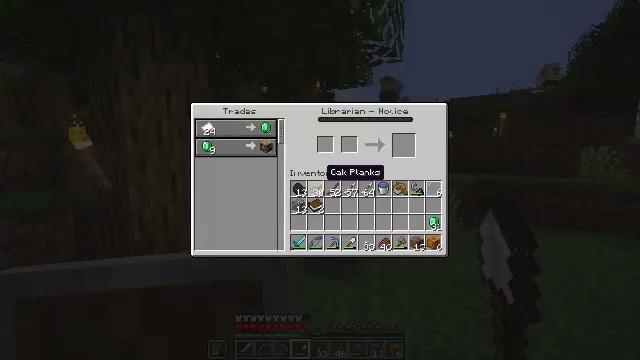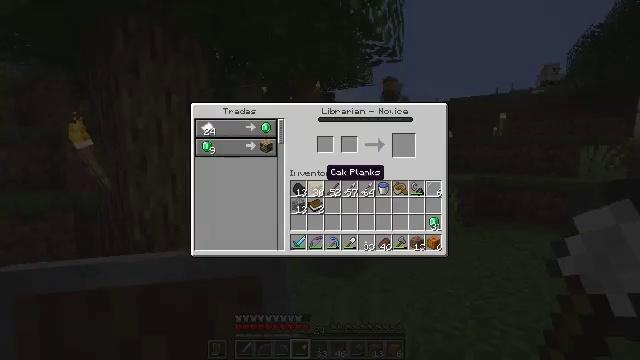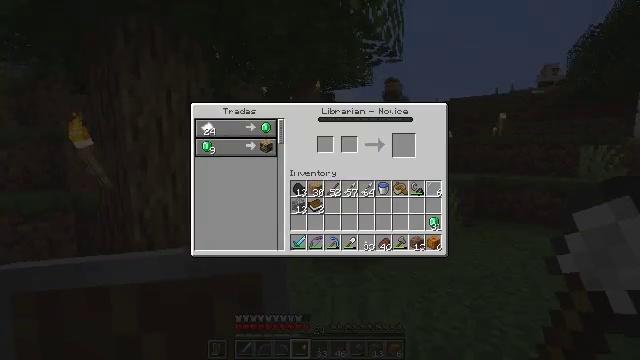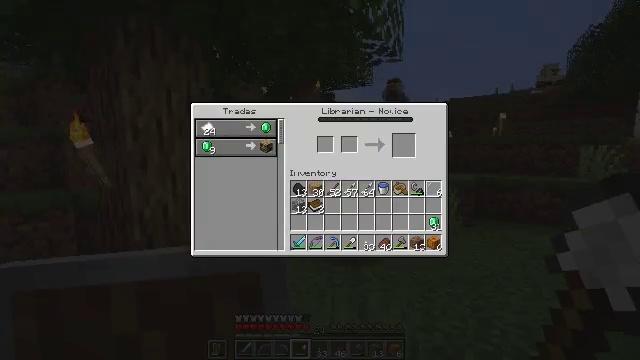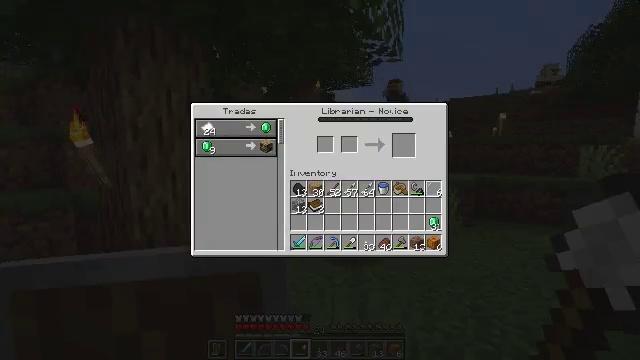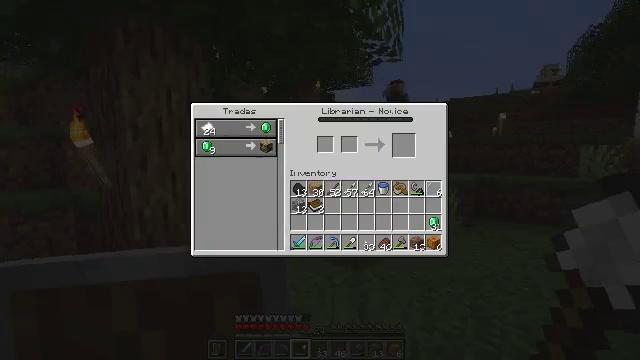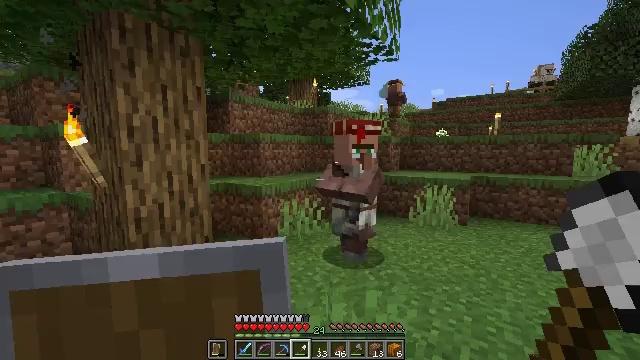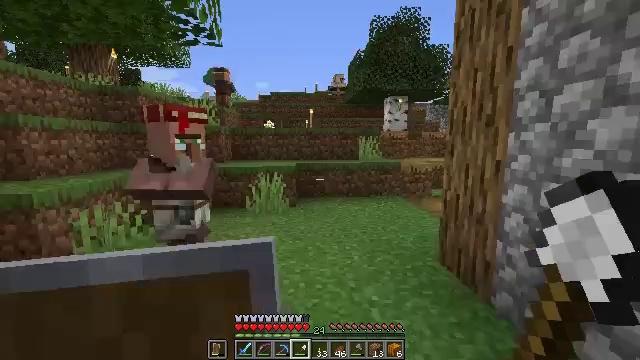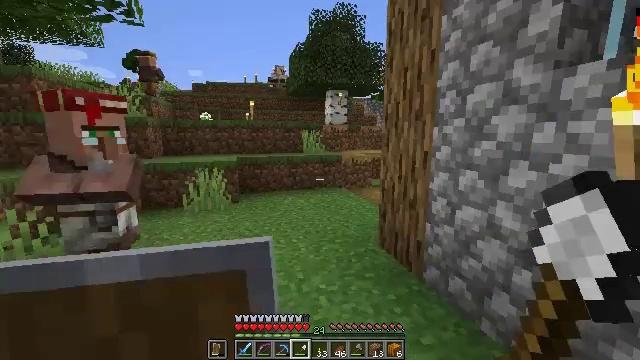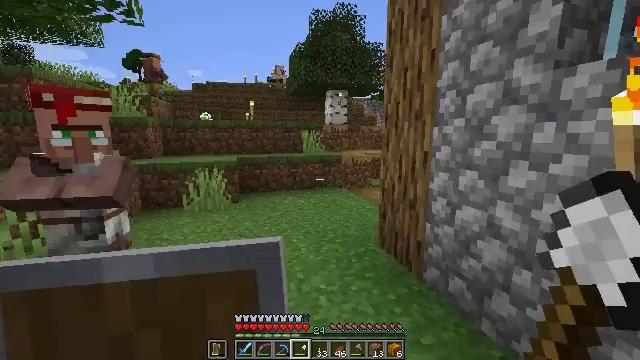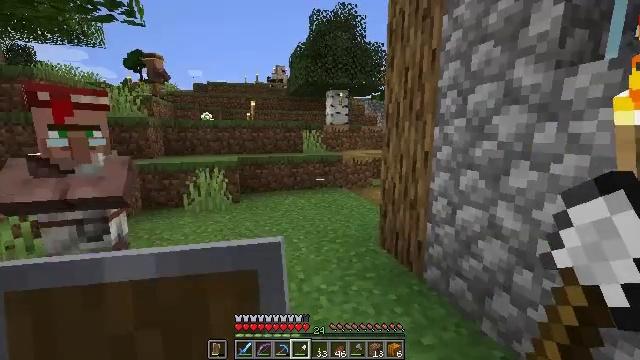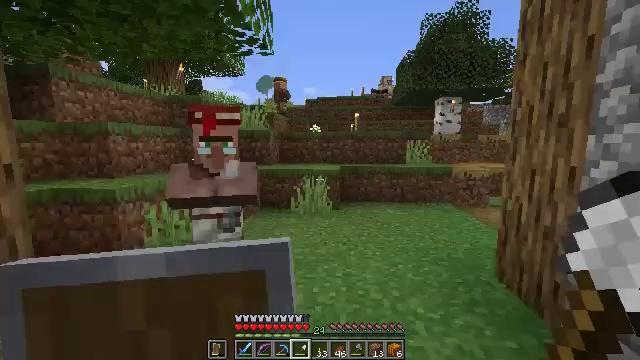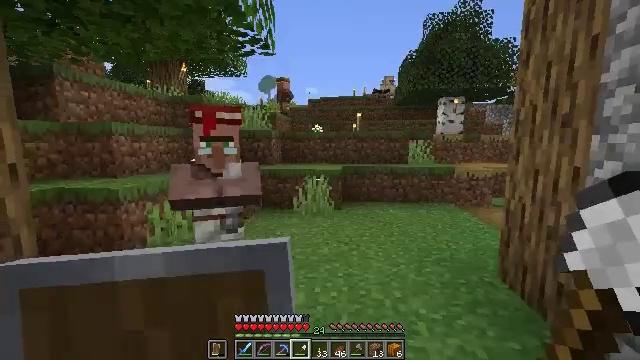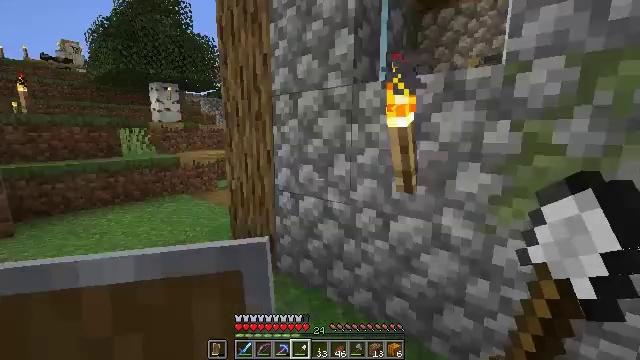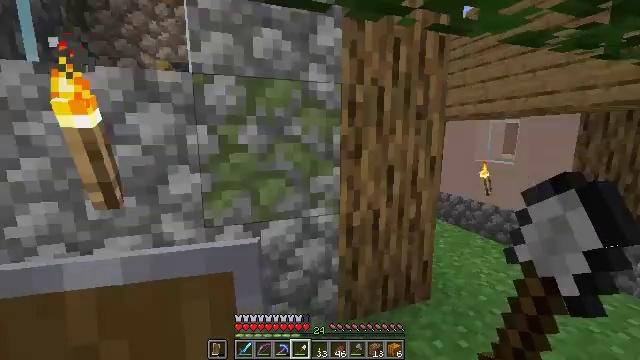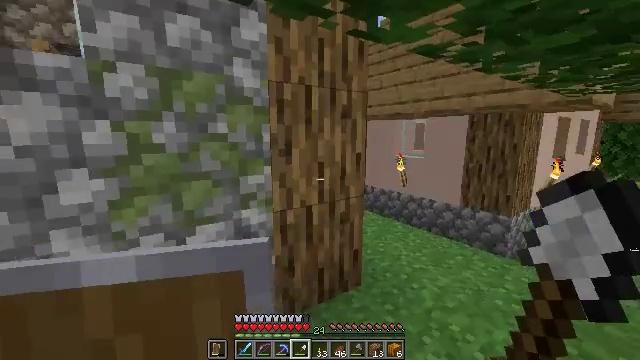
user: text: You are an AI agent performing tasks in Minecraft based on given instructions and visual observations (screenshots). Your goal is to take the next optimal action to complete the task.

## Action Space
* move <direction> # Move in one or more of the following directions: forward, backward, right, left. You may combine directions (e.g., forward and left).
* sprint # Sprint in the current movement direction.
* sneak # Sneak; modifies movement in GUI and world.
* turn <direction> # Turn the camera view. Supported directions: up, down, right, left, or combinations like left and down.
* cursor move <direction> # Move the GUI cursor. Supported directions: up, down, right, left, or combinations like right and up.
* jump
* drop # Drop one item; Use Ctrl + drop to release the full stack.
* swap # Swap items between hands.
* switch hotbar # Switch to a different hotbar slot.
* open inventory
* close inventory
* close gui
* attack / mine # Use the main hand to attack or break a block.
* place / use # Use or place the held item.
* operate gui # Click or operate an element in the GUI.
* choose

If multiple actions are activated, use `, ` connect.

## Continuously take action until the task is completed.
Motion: motion action
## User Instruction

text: Harvest a pumpkin from the field.
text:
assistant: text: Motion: no_op
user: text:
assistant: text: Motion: no_op
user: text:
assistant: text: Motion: no_op
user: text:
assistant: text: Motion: no_op
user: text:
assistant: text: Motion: no_op
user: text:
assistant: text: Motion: no_op
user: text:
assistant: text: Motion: turn right and down, close gui
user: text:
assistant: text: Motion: turn right and down
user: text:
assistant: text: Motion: no_op
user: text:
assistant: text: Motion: no_op
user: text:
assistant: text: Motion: turn left and up
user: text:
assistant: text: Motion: no_op
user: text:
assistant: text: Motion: turn right and down
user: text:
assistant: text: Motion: turn right
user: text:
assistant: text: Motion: turn right
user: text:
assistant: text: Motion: turn right and up
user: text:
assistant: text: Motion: turn right and up
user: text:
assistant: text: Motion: move forward
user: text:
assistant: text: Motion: move forward, turn left
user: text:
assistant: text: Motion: move forward and move right, turn left and down
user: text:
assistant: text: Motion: move forward and move right, turn left
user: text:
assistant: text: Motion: move forward and move right, turn left
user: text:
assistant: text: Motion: move back and move right, turn left and up
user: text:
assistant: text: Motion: move back, turn left
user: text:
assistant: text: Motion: no_op
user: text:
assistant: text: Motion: no_op
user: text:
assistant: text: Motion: move forward
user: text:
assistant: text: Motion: move forward
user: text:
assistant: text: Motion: move forward, turn right and up
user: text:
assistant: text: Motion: move forward, turn right